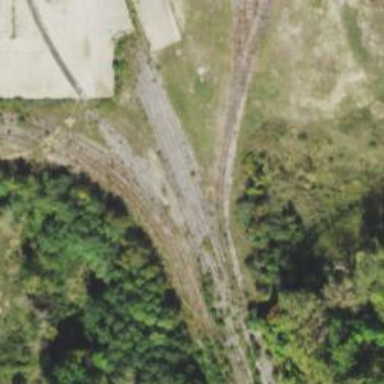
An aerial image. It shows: Disused railway yard.